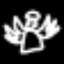
Label: angel